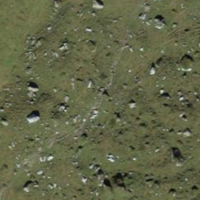
EUNIS habitat code: 23
Species observed at this site:
Phoenicurus ochruros
Cupido minimus
Aglais urticae
Oenanthe oenanthe
Dryas octopetala
Linaria cannabina